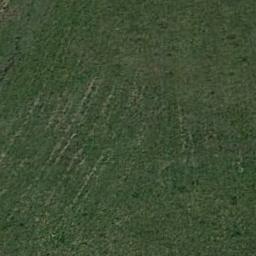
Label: meadow